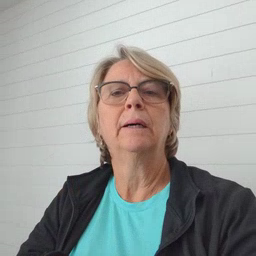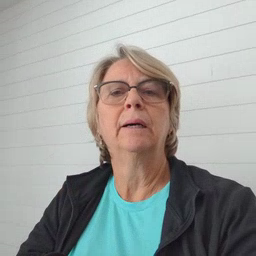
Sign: lion